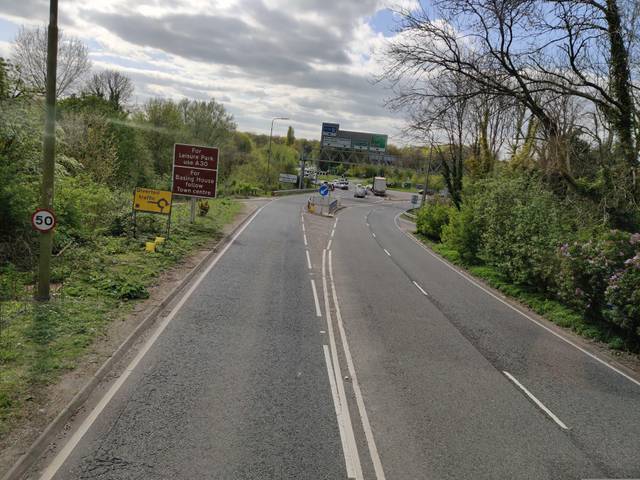
Region: United Kingdom
Coordinates: 51.263, -1.063